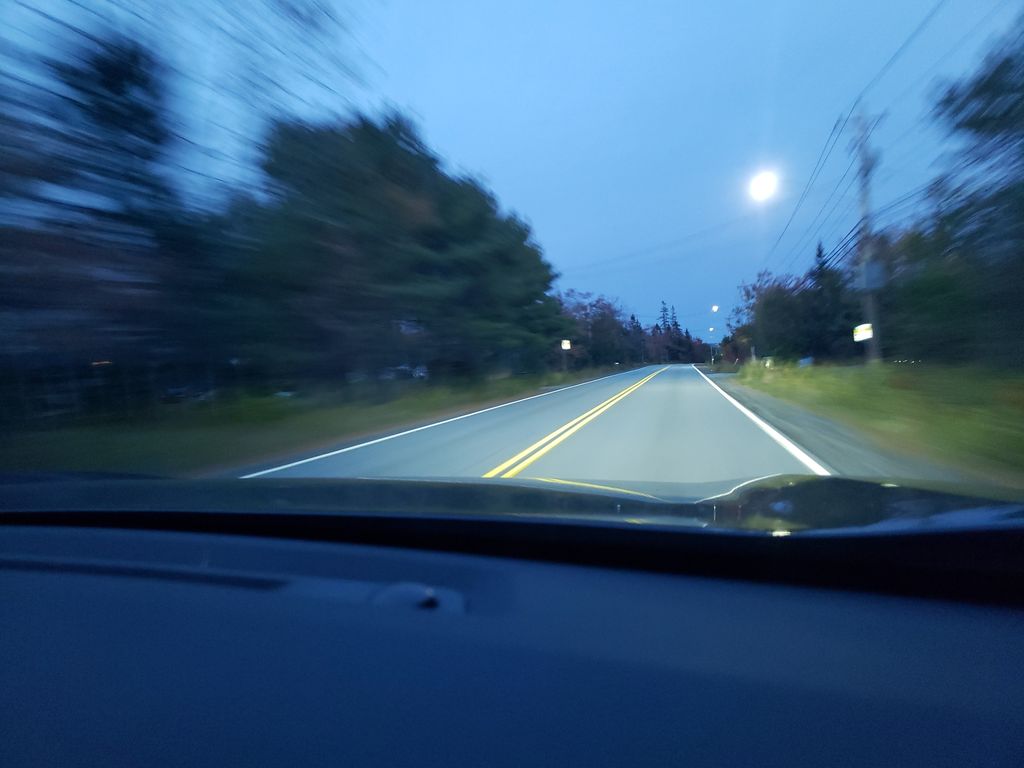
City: halifax